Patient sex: M
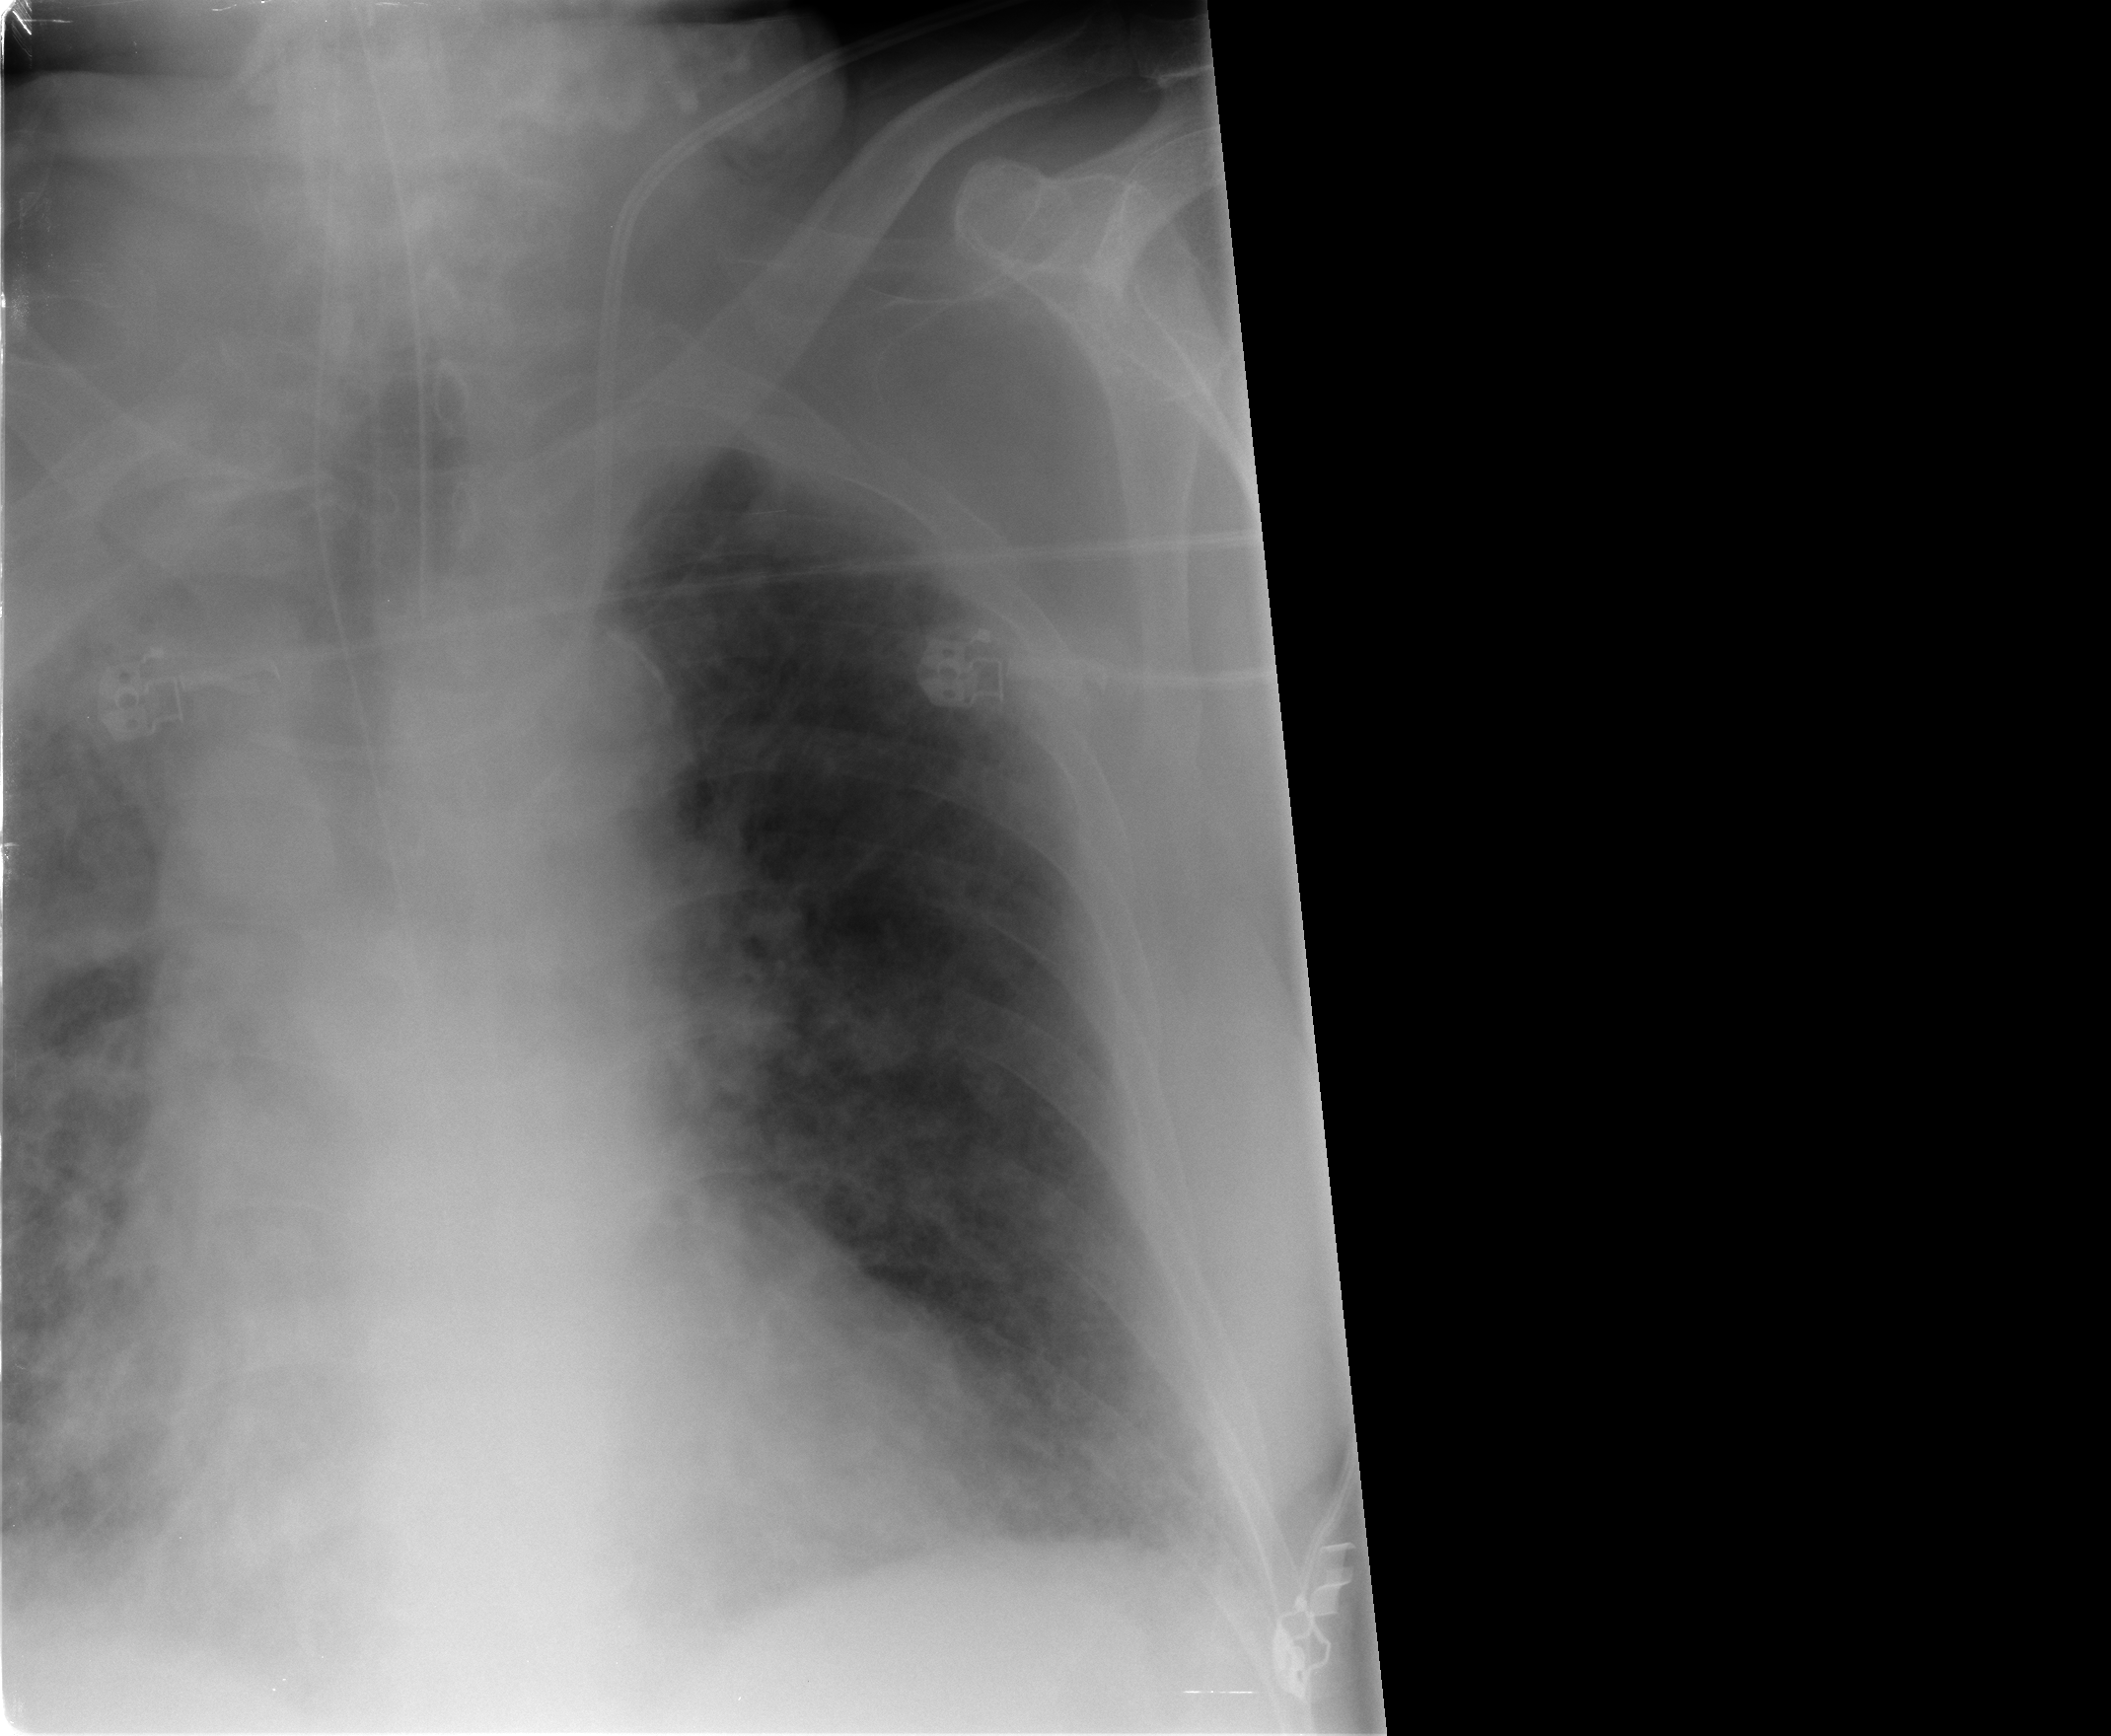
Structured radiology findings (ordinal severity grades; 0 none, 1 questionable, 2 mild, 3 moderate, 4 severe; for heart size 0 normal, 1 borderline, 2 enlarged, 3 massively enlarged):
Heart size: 0
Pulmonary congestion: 2
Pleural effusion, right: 3
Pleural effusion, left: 1
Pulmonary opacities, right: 4
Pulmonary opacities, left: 2
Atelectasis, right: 2
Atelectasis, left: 2